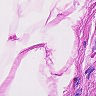
Metastatic tissue present: no